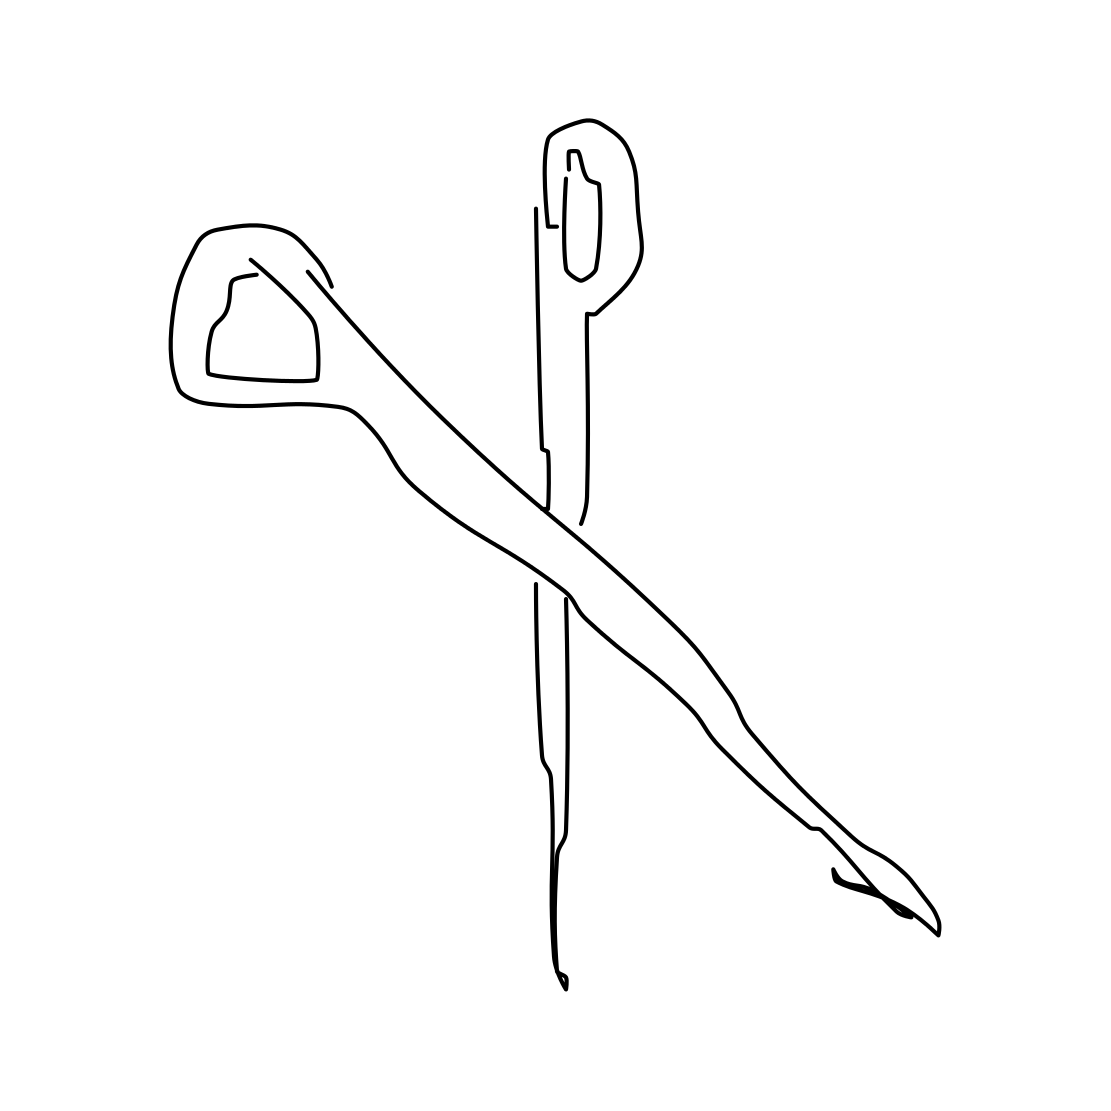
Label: scissors